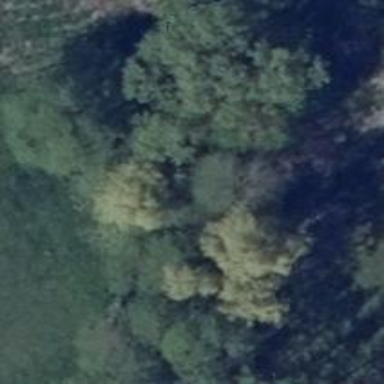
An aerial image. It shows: Row of trees in natural setting.